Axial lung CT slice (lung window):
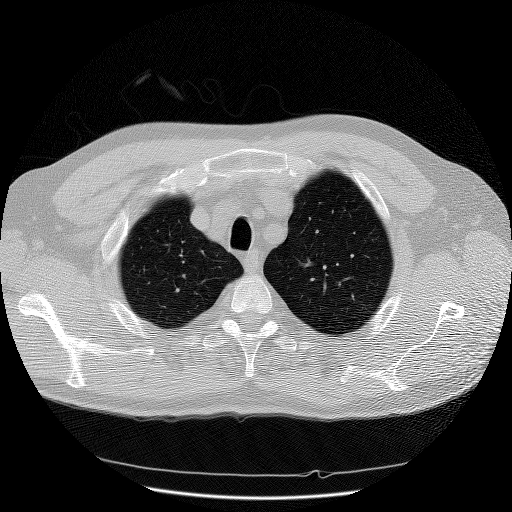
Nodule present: no